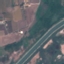
Land use / land cover: River